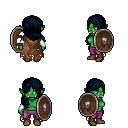
a pixel art fantasy rpg character, female body template, orc, green skin, brown tattered cape, magenta pants, raven right-swept hairstyle, white cloth bracers, brown shoes, shield, four views (front, back, left, right), 2x2 character sprite sheet, small pixel art, hard edges, no anti-aliasing